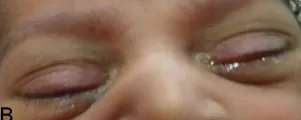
On day 5 of conservative treatment, showing complete resolution of ectropion.
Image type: medical_photograph (other_medical_photograph)